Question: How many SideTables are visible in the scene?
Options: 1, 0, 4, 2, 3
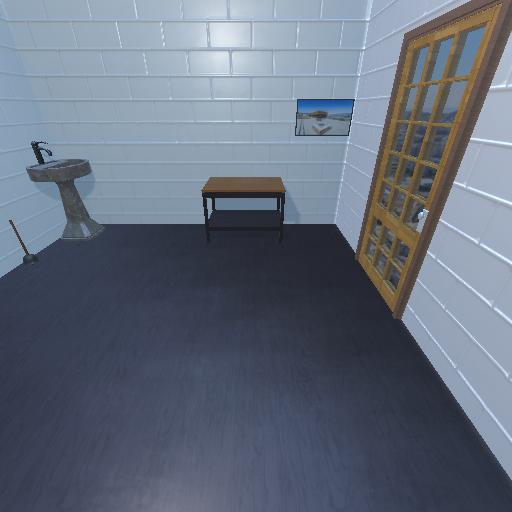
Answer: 1